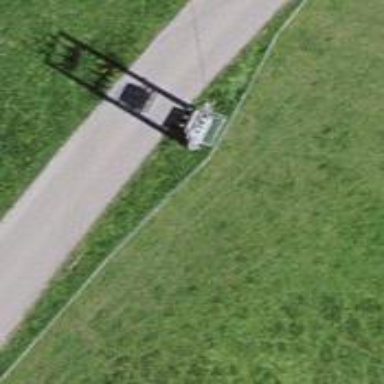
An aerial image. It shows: Distribution transformer on power pole.